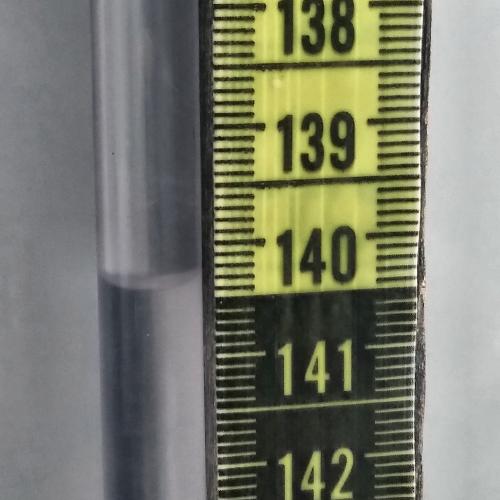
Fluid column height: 140.3 cm